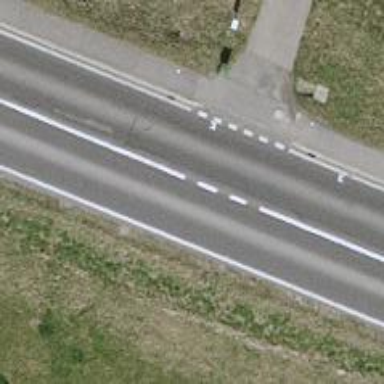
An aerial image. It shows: Secondary road.